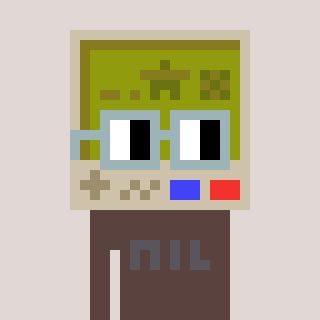
a pixel art character with square dark gray glasses, a gameboy-shaped head and a darkbrown-colored body on a warm background